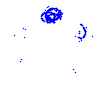
Particle: proton